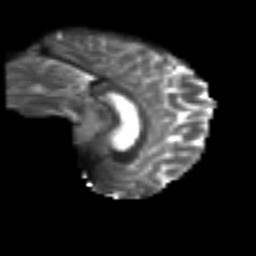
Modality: T2w
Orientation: sagittal
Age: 34
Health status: ill
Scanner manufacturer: philips
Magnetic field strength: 3 T
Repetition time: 9 s
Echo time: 0.127 s